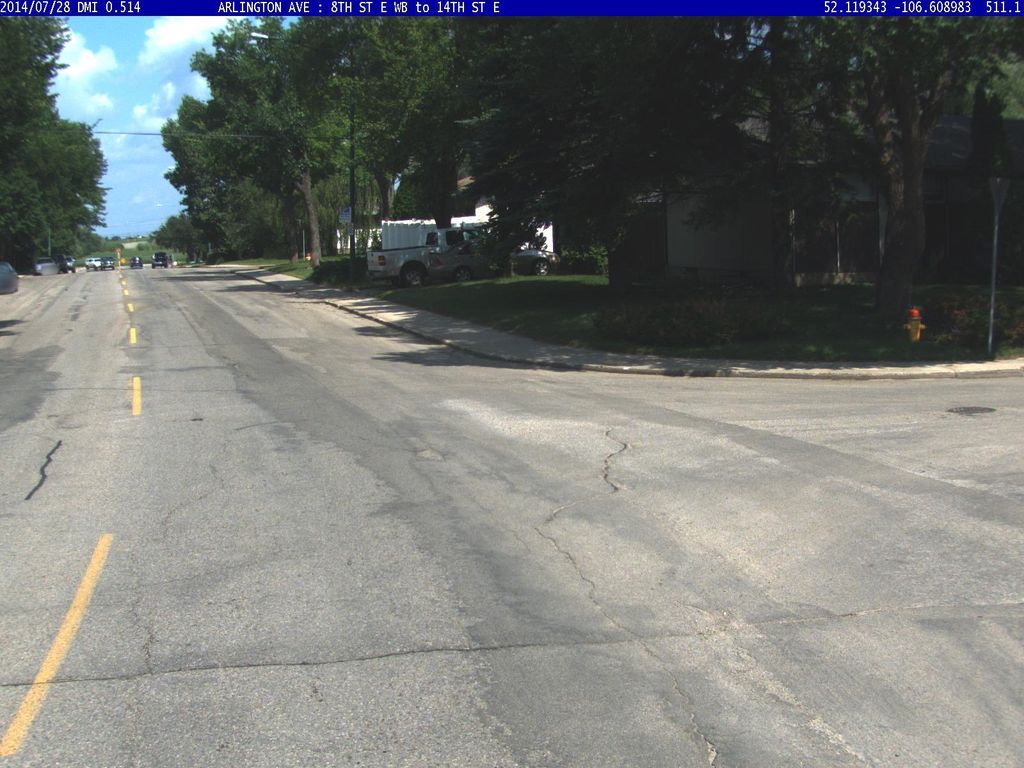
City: saskatoon